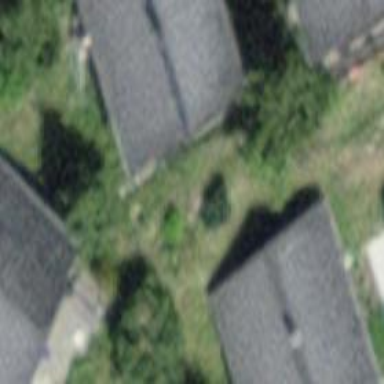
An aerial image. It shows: Detached building.